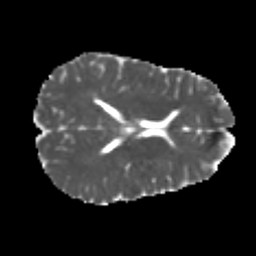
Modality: MD
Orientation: axial
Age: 24
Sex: male
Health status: healthy
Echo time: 0.074 s